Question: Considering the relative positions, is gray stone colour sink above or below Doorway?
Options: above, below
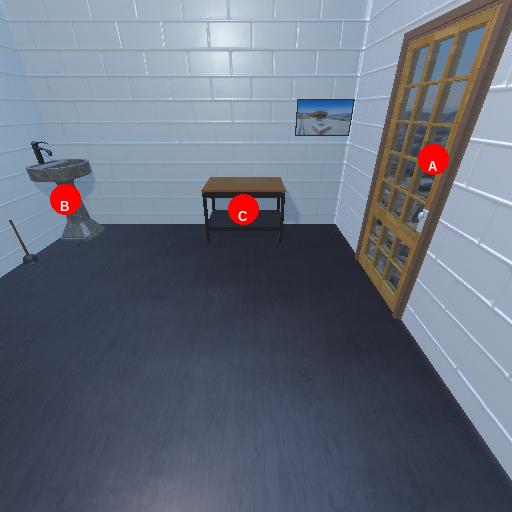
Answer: above